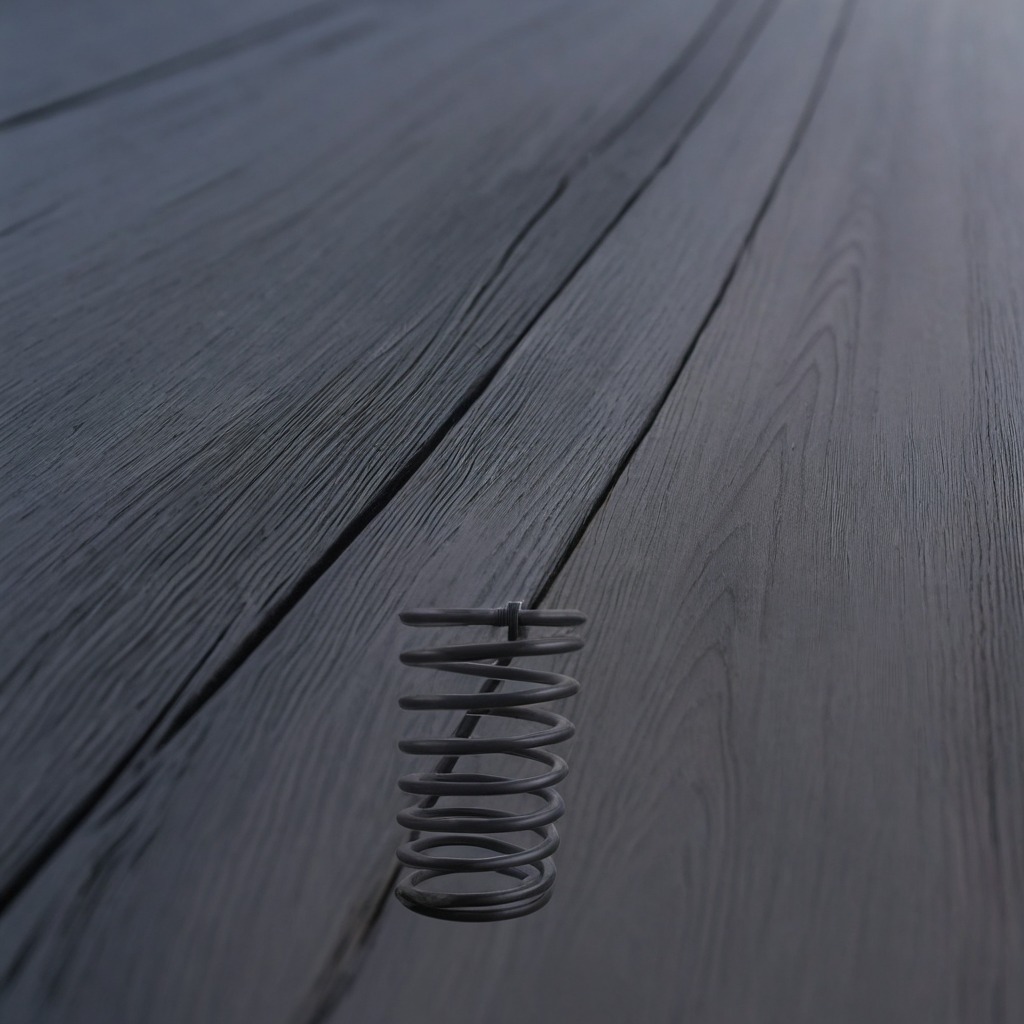
A coiled metal spring lies on the old table in a small garage at twilight.